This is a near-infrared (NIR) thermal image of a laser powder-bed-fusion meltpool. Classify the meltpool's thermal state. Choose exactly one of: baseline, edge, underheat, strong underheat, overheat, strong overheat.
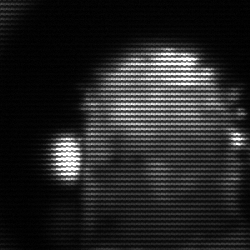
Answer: baseline